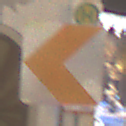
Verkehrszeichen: RichtungstafelnInKurvenKleinRechts
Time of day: Night
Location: Outdoor (Urban)
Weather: Overcast
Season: Winter
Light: Artificial